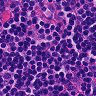
Metastatic tissue present: no